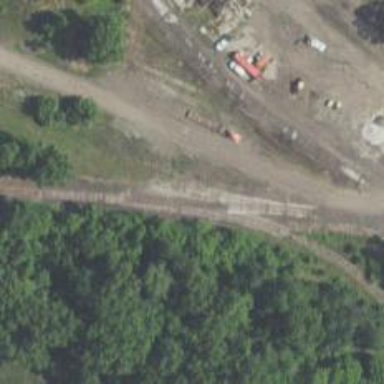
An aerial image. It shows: Railway spur service.